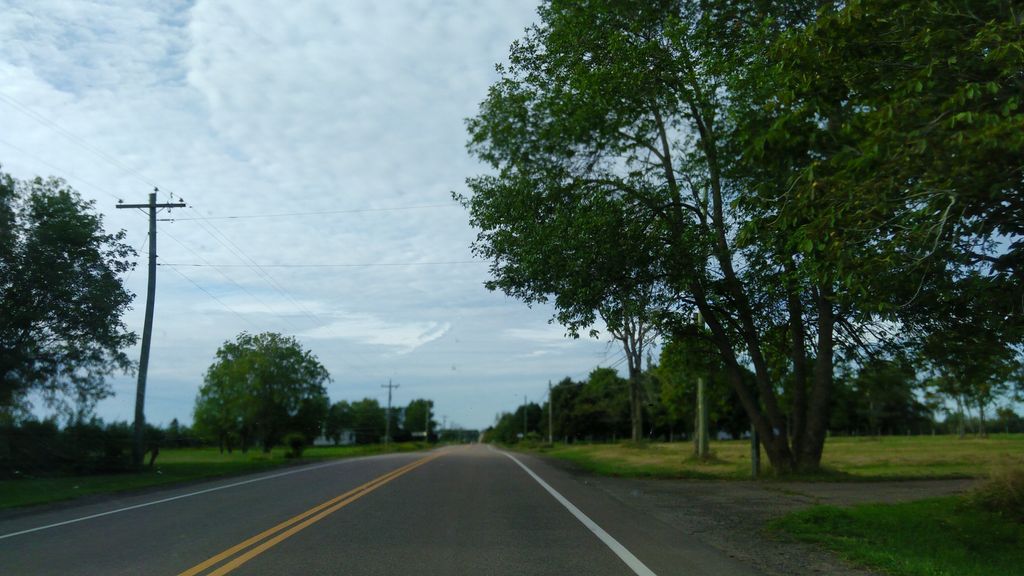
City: charlottetown